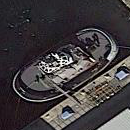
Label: civil